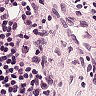
Metastatic tissue present: no